Question: I run an installer to install a WebService
To run a web service in 'InternetExplorer' locally, it has a form like this:
'''
http://localhost:2537/Service.asmx
'''
Now my question is if I go to IIS for the installed webservice, How can I know what URL address should I enter?

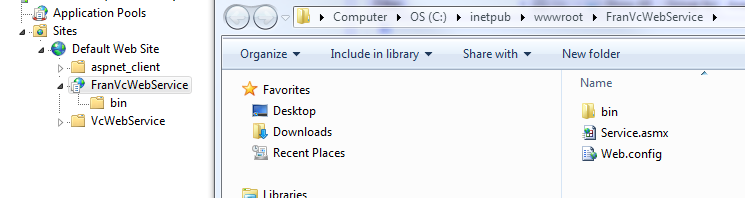
Answer: In your 'wwwroot' folder it has created a virtual directory folder so it will be something similar to:
'''
http://localhost/Name_Of_Virtual_Dicrecotry/NameofService.asmx
'''